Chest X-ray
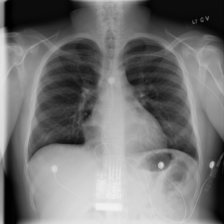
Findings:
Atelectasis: negative
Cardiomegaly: negative
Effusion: negative
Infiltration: negative
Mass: negative
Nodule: negative
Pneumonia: negative
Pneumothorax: negative
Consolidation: negative
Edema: negative
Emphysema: negative
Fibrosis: negative
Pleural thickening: negative
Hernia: negative